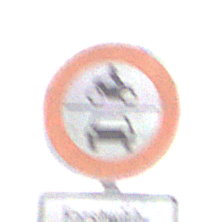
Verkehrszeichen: VerbotKraftfahrzeuge
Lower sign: BesondereFahrzeugeUndTransportgueter7
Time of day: MorningAfternoon
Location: Outdoor (Nature)
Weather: Overcast
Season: NotSpecified
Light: Natural